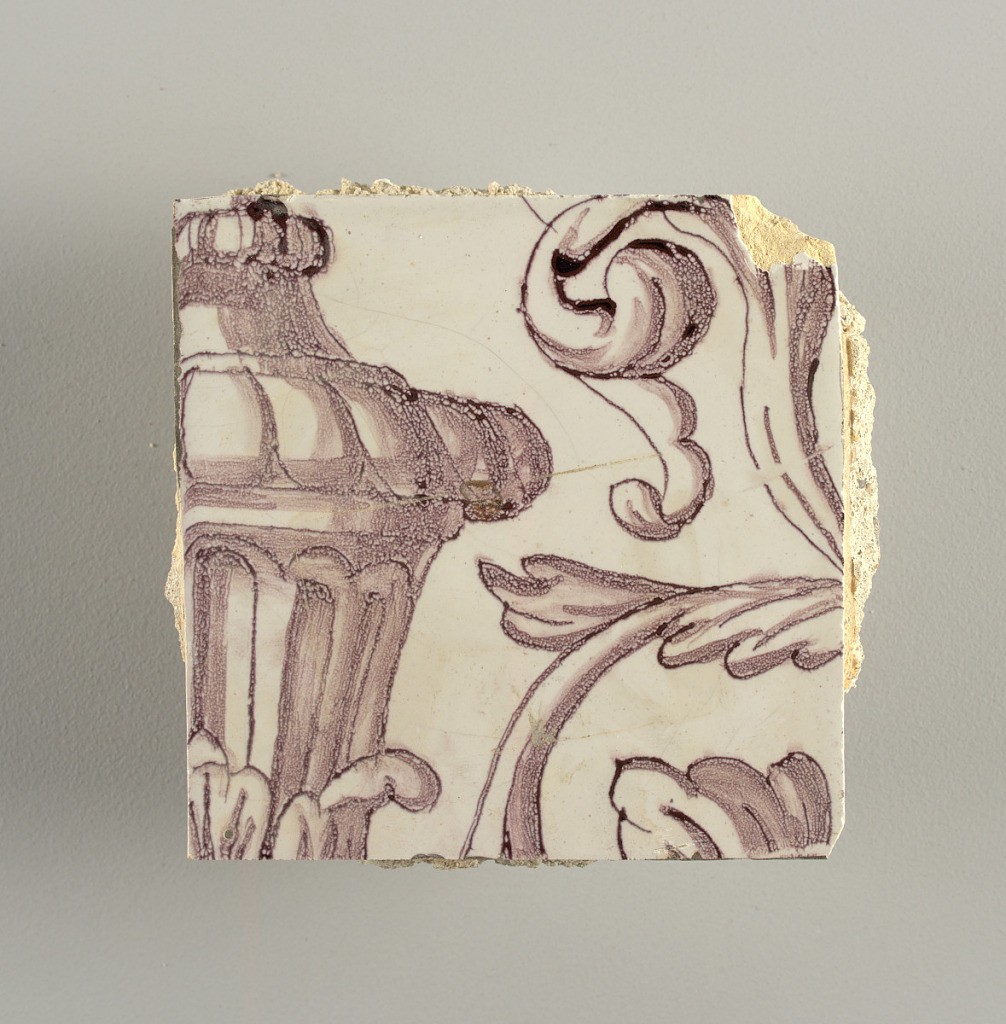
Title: Tile wall facing
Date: ca. 1725
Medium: Tin-glazed earthenware, underglaze
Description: Horizontal rectangle.  Thirty tiles wide and twenty-three tiles high with opening for fireplace eleven tiles wide and ten high.  Foliage arabesques disposed about three vertical axes from which are emphazised by urns at center and right, and at left by the figure of a standing woman carrying an infant on her arm and accompanied by two children.